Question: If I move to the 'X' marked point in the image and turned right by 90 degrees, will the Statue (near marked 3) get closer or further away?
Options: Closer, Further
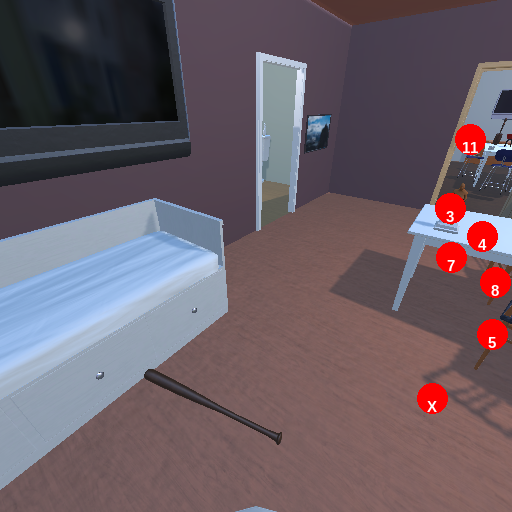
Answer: Closer